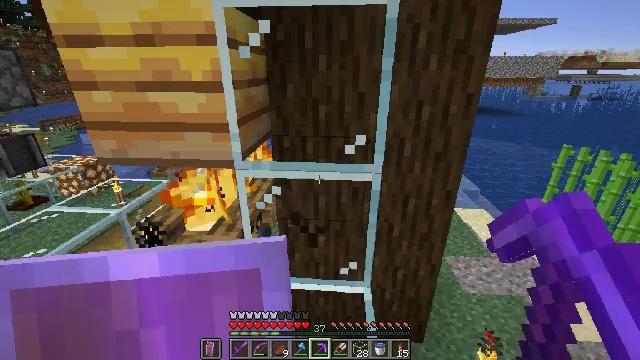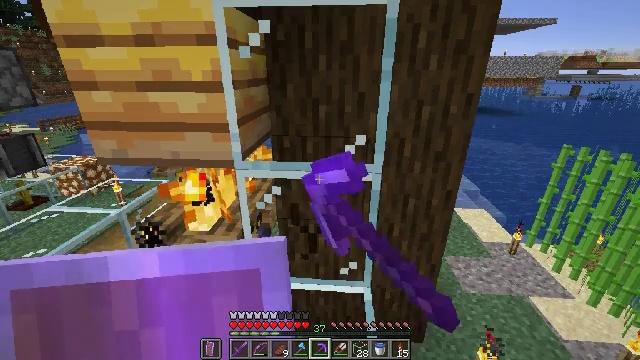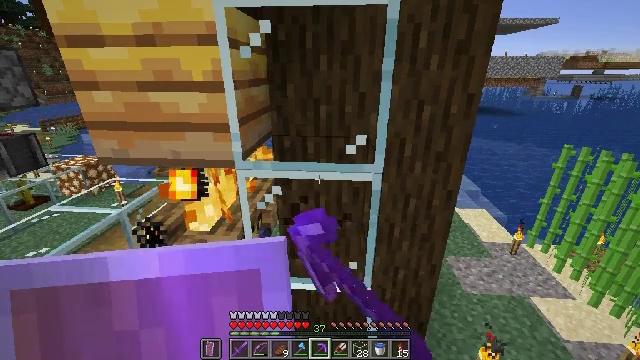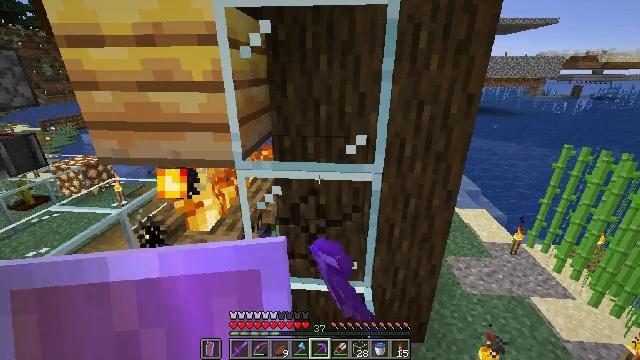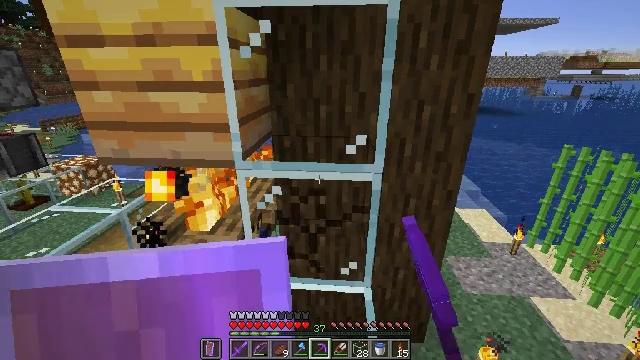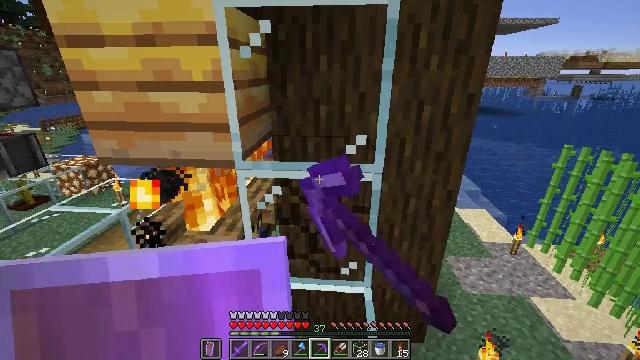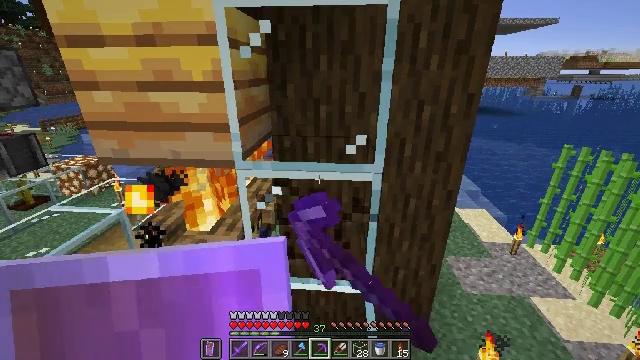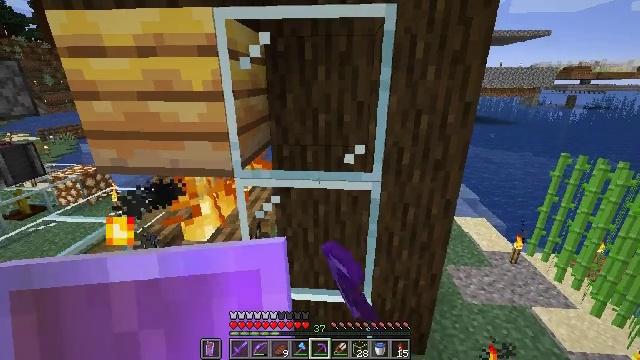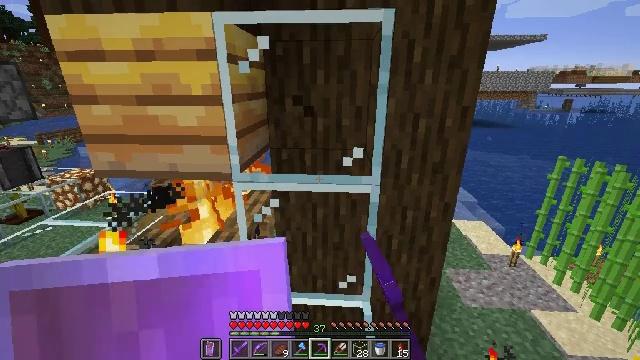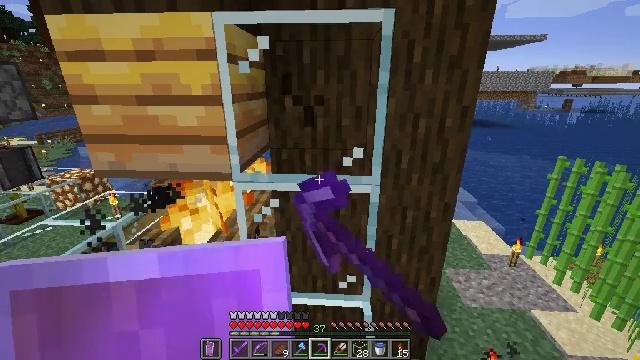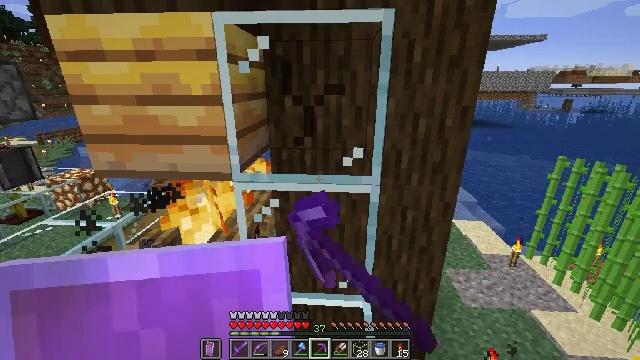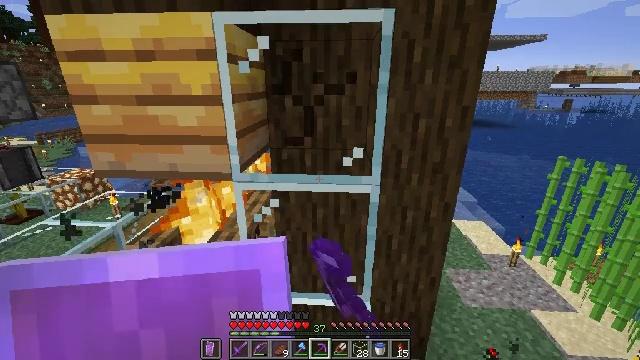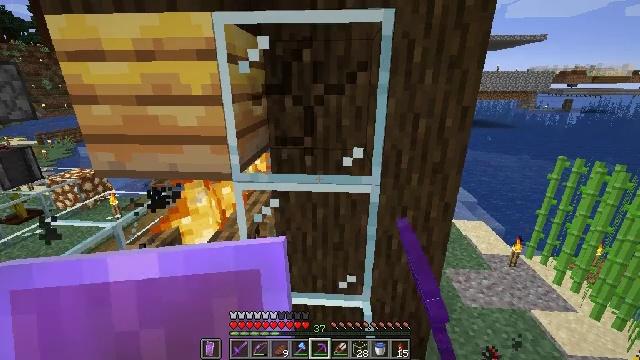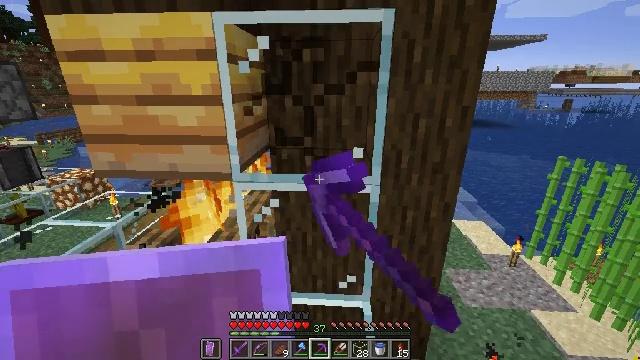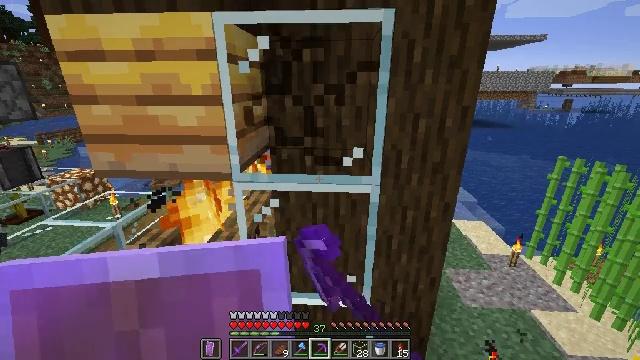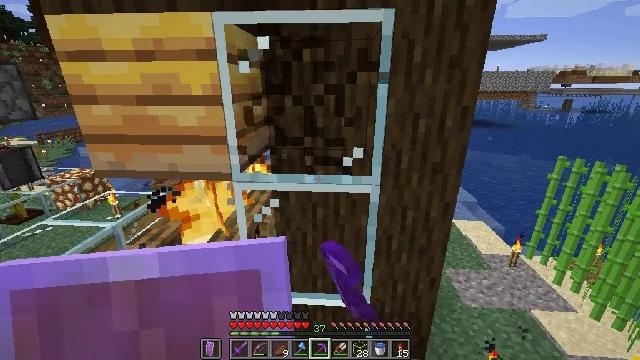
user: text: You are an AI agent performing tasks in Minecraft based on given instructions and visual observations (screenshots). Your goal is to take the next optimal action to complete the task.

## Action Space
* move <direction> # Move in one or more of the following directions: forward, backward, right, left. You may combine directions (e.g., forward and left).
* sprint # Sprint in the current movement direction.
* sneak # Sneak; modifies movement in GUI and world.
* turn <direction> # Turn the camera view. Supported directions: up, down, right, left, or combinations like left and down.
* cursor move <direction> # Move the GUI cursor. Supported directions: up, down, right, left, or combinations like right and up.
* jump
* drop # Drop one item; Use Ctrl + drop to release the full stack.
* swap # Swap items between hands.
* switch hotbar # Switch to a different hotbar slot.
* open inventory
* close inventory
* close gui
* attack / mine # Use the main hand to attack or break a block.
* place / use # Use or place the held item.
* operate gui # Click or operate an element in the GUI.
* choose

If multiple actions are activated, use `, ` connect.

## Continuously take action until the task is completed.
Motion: motion action
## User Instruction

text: Shatter the glass to collect it.
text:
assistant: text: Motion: attack / mine
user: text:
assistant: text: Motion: attack / mine
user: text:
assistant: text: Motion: attack / mine
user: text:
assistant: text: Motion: attack / mine
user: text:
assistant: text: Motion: attack / mine
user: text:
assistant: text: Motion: attack / mine
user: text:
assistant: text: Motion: turn up, attack / mine
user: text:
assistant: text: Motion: attack / mine
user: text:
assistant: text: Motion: attack / mine
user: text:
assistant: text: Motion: attack / mine
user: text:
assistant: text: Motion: attack / mine
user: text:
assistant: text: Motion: attack / mine
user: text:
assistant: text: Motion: attack / mine
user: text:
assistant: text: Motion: attack / mine
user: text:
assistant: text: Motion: attack / mine
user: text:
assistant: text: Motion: attack / mine
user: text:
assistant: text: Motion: attack / mine
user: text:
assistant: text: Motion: attack / mine
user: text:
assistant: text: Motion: attack / mine
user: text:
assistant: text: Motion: attack / mine
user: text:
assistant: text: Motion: attack / mine
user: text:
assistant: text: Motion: attack / mine
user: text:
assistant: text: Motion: move forward, attack / mine
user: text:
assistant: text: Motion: move forward, turn down, attack / mine
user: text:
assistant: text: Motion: move forward, turn down, attack / mine
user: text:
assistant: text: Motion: move forward, turn down, attack / mine
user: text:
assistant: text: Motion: move forward, turn down, attack / mine
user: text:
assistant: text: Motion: turn down, attack / mine
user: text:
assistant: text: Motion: attack / mine
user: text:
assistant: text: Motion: attack / mine